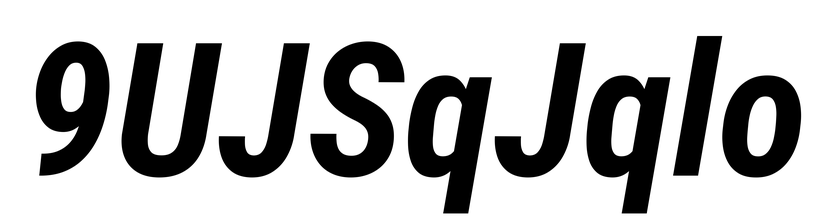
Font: Roboto-Italic_Condensed_Bold_Italic